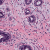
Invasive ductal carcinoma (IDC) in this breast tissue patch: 0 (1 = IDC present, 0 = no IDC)